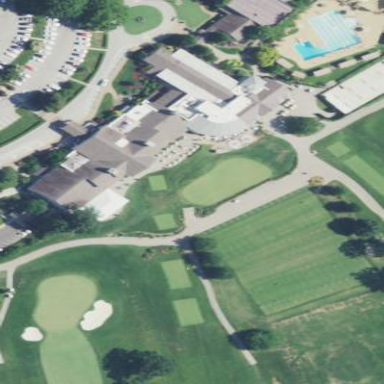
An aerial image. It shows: Grassy area designated as golf tee.